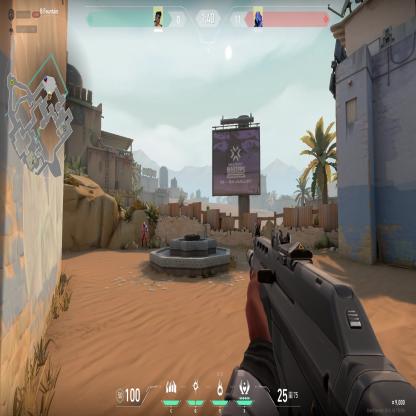
Label: enemy